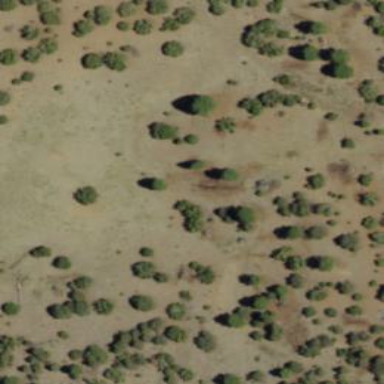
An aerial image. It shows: Area covered in scrub vegetation.